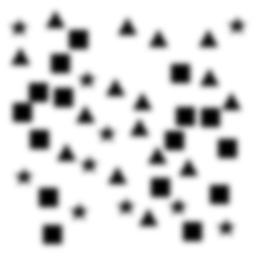
Squares: 16
Triangles: 16
Stars: 10
Total shapes: 42